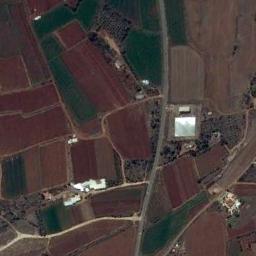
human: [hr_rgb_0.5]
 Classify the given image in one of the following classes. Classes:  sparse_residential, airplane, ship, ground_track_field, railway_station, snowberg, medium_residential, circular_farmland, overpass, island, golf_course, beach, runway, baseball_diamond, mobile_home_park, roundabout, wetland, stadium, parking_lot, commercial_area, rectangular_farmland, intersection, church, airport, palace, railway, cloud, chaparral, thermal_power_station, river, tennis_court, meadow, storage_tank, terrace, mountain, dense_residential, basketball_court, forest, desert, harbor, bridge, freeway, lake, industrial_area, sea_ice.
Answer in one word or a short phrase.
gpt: rectangular_farmland